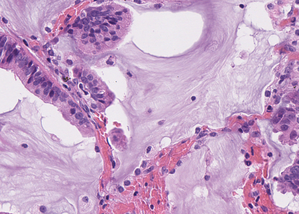
Tumor epithelial tissue: yes
Tumor-associated stroma tissue: yes
Normal tissue: no